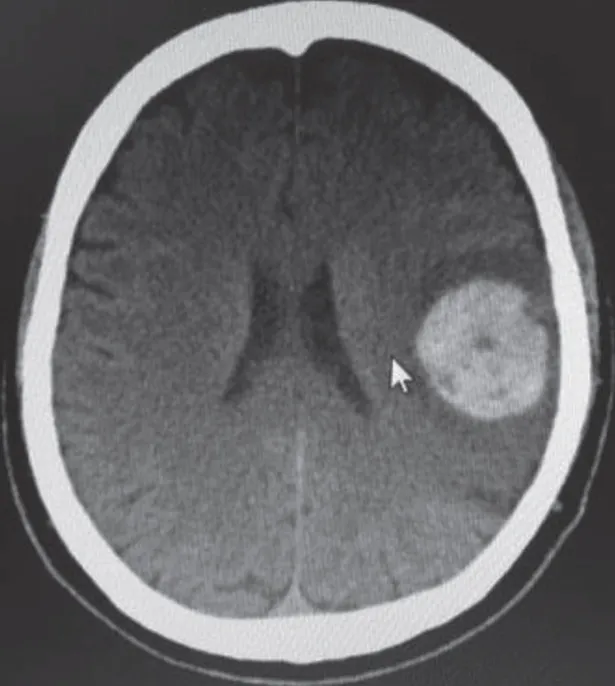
Cranial computerized tomography shows subarachnoid hemorrhage (arrow) in the left central sulcus.
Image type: radiology (ct)